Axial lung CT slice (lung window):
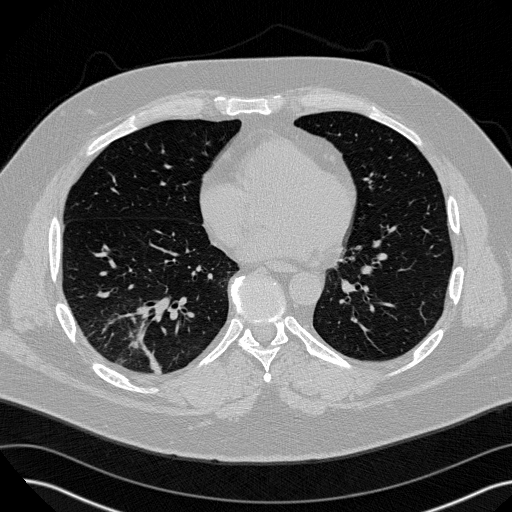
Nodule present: no